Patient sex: F
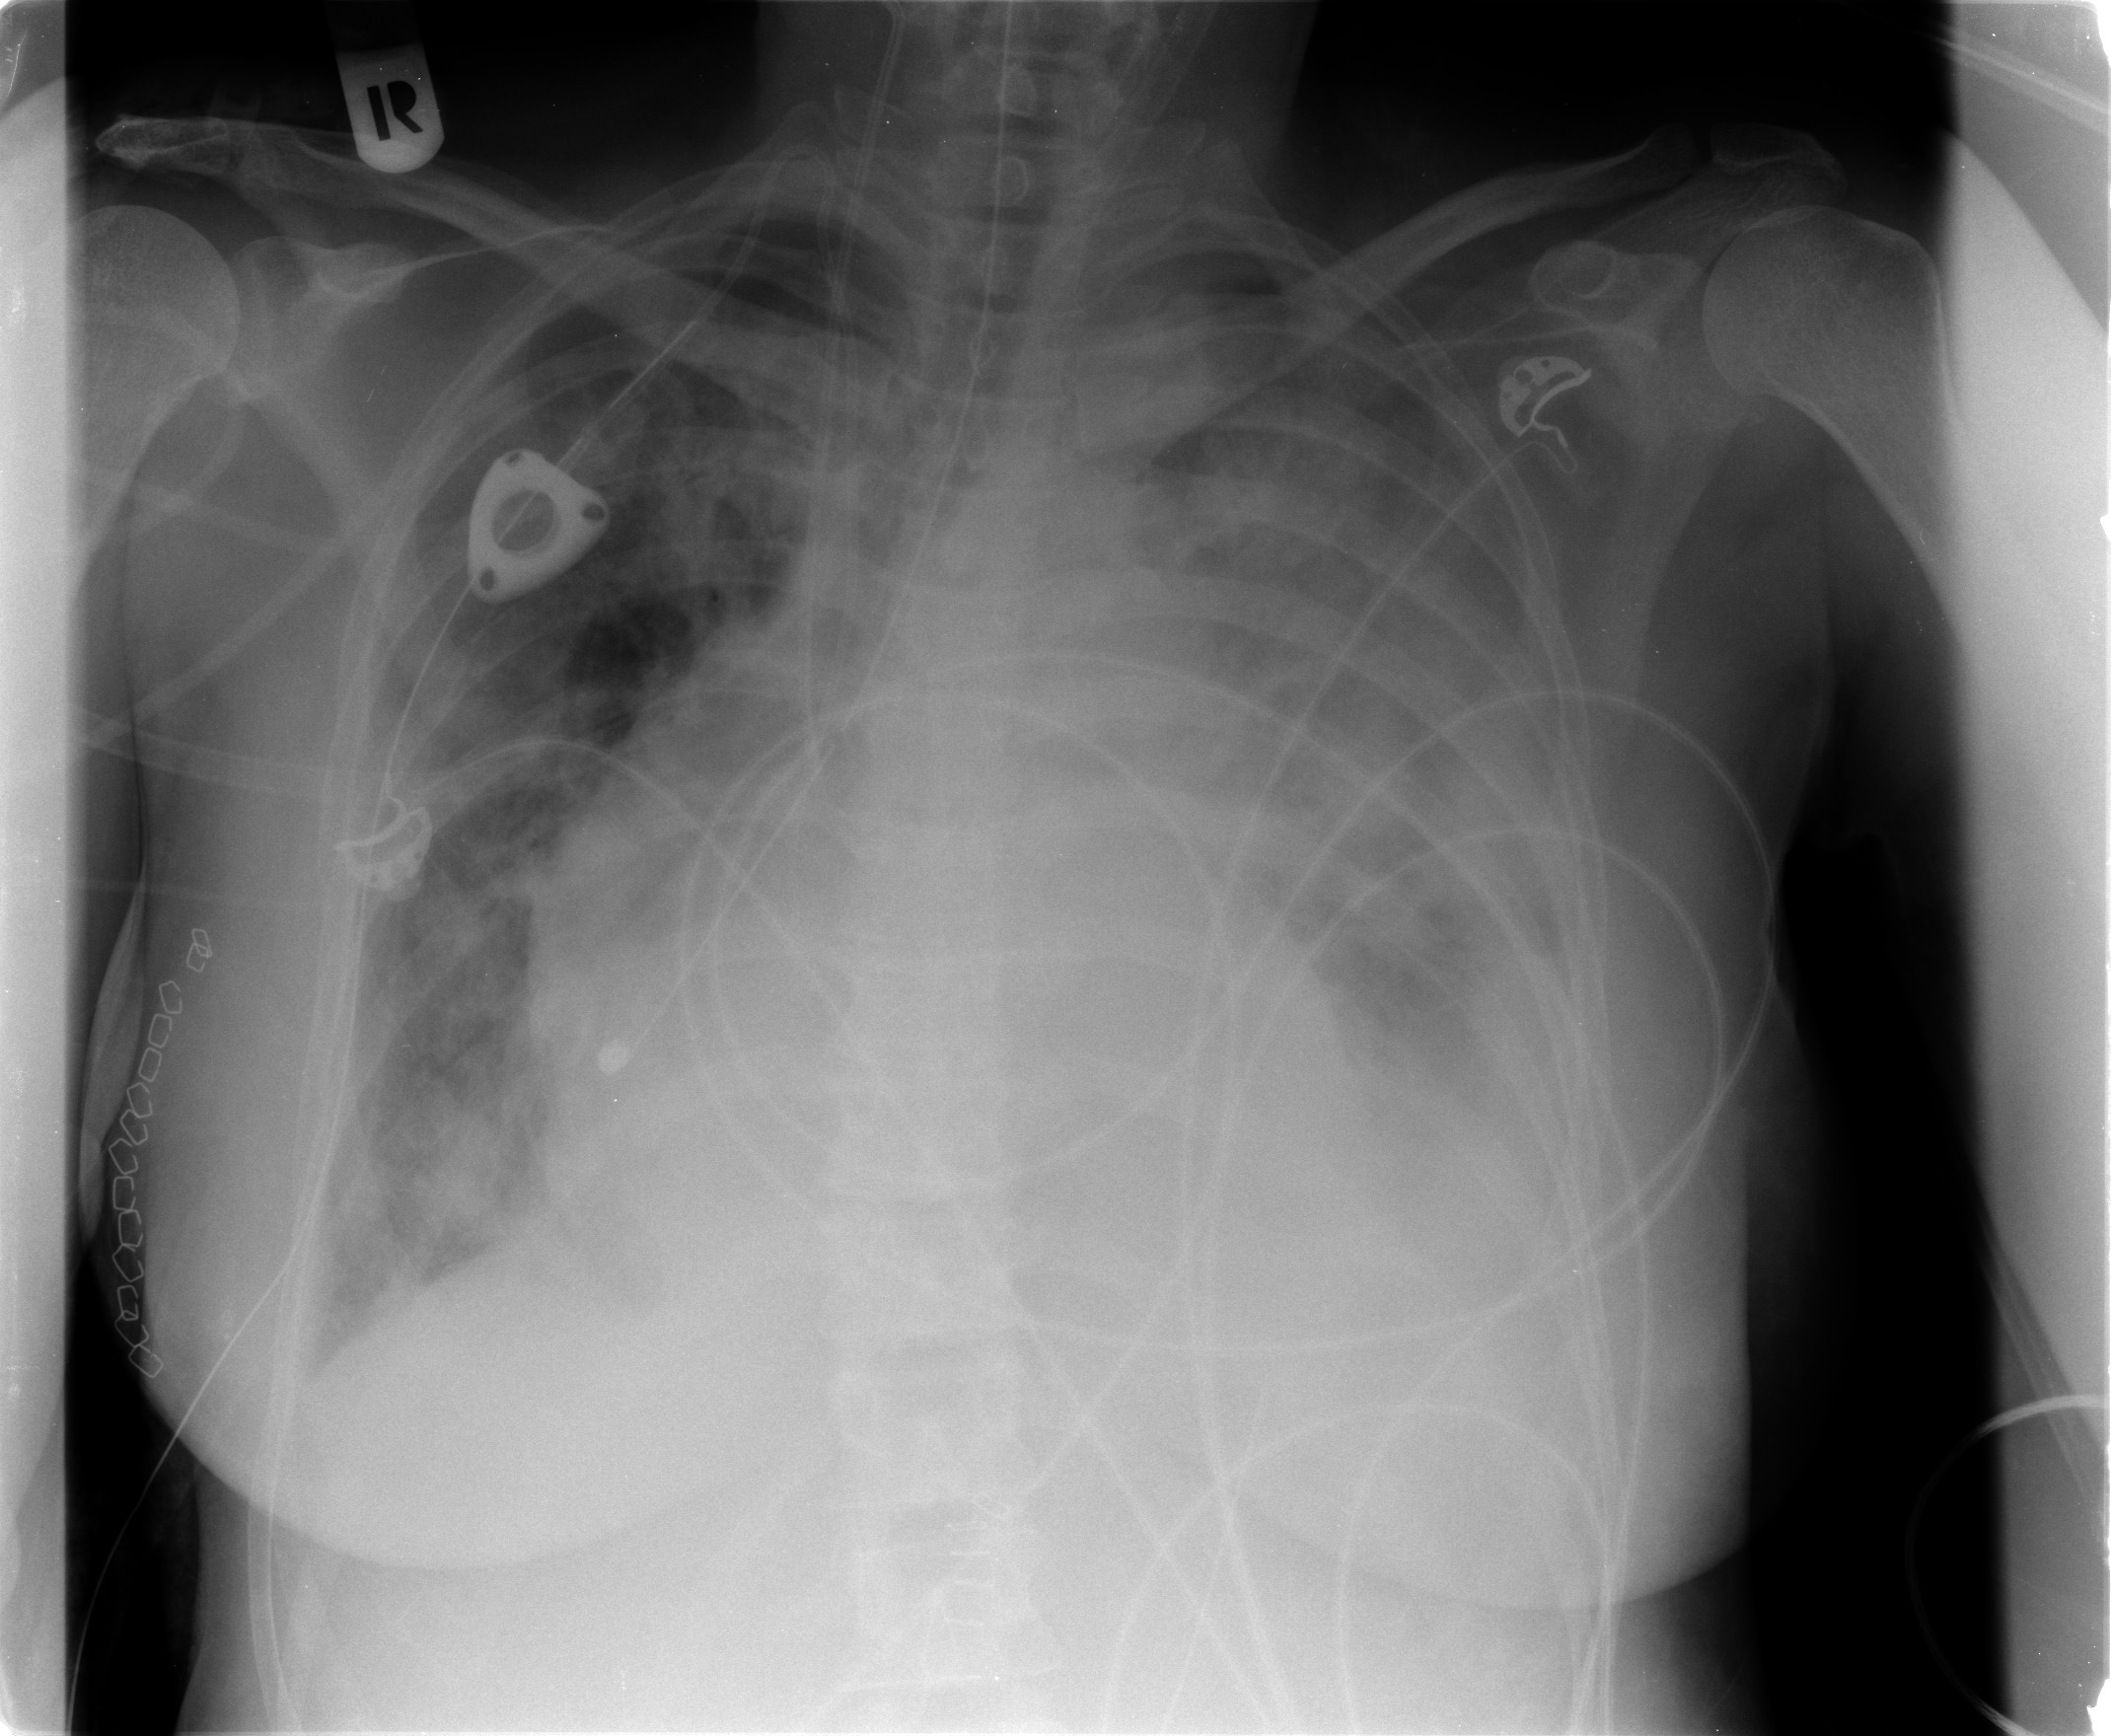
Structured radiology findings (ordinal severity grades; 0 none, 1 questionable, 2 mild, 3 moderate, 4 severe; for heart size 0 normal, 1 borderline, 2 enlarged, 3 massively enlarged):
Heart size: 2
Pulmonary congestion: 3
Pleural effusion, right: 2
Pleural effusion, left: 3
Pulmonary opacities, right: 3
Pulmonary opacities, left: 3
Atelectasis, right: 3
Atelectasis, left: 3